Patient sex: M
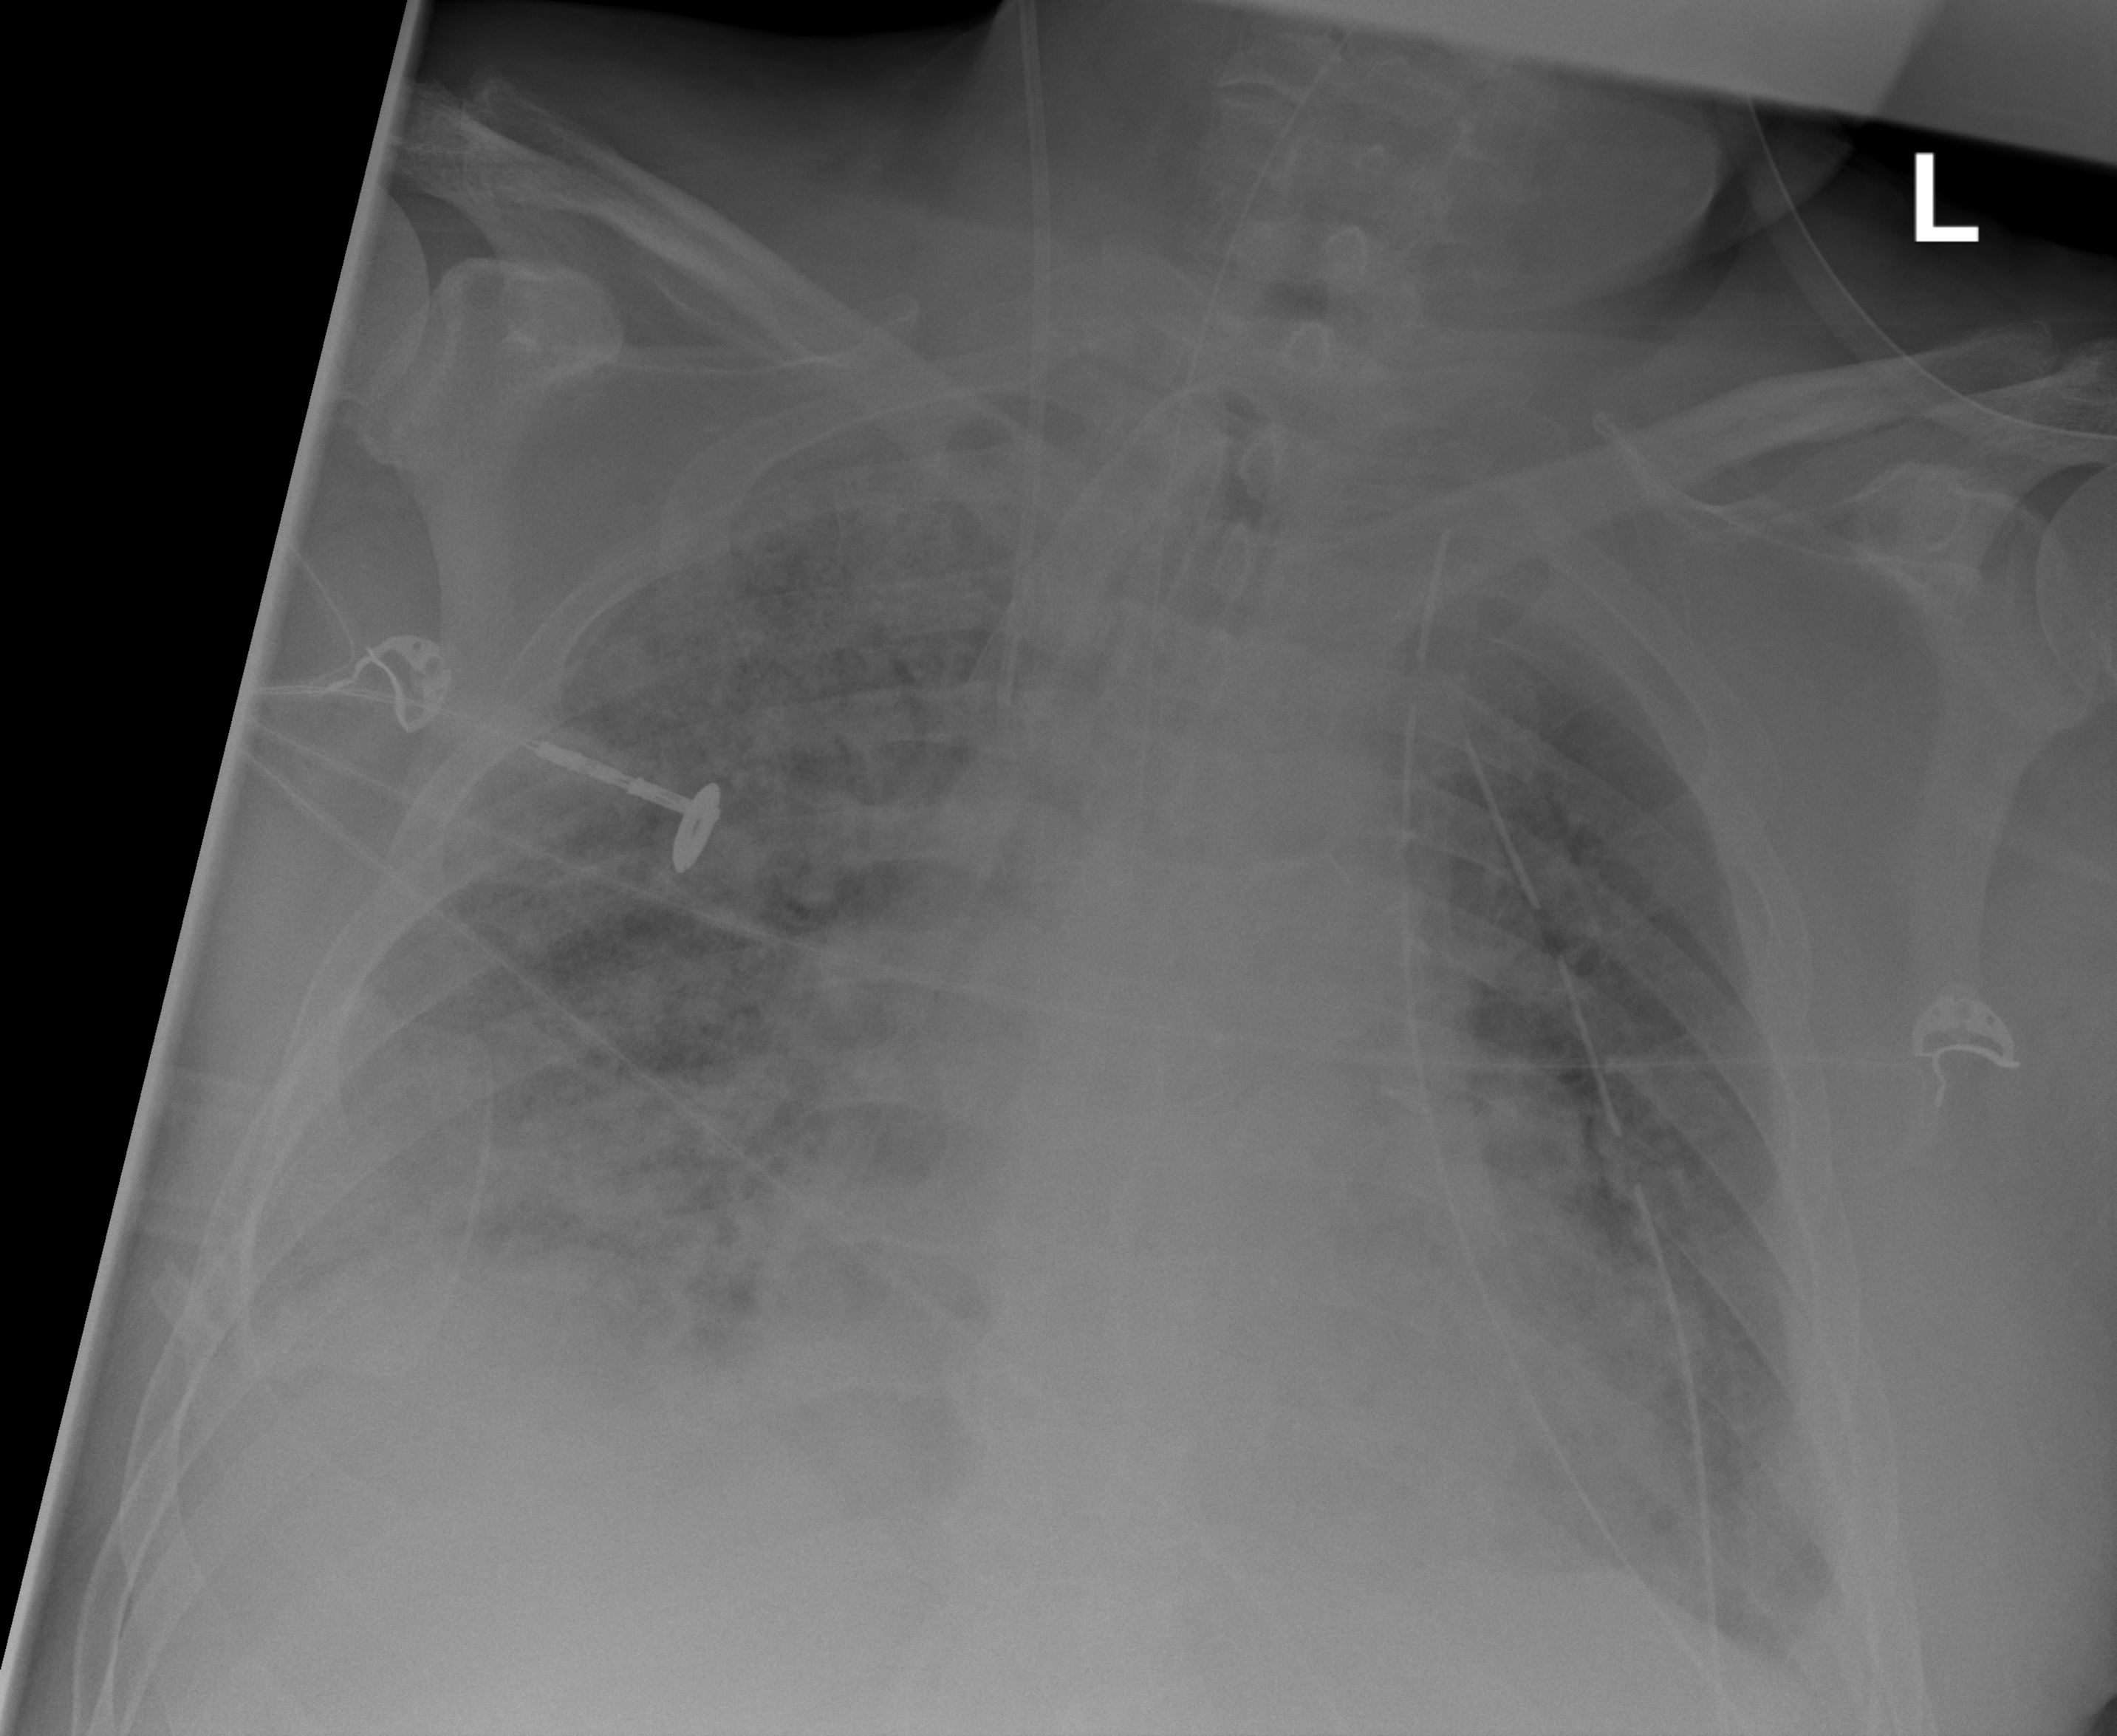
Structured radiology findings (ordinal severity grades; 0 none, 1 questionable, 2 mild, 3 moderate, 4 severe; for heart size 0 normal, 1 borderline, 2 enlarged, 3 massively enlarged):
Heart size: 2
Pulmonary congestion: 3
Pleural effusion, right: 2
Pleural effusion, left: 2
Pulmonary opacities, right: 4
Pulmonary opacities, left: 2
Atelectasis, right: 3
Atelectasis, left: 2